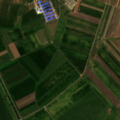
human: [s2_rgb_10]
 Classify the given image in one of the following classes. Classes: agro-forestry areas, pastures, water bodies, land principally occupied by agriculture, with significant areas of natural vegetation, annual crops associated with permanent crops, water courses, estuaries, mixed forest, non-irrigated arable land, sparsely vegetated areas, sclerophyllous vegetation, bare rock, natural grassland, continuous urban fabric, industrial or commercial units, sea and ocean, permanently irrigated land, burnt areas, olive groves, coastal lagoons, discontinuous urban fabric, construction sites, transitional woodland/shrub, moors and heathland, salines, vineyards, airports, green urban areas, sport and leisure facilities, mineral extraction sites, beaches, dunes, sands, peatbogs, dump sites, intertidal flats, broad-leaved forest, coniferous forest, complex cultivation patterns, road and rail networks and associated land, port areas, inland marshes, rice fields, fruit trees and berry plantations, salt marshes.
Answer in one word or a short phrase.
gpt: discontinuous urban fabric, non-irrigated arable land, pastures